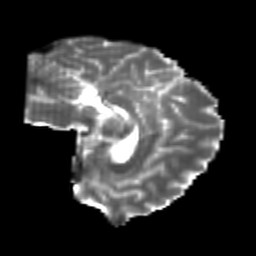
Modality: T2w
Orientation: sagittal
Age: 22
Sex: male
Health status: healthy
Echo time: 0.074 s